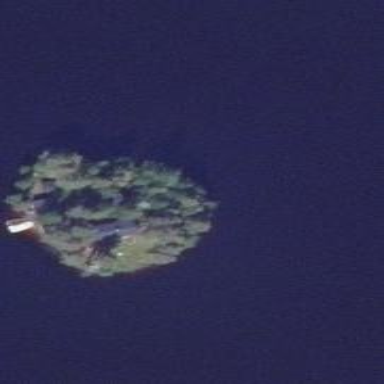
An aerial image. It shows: Islet.